Question: I have a problem with Wordpress post gallery:
I have create an php code that gets all post gallery images and show it on a jquery slide. When I add a post to my blog, I set "Create a Gallery" and after I click on "Insert into post". All things are good... my code gets all gallery images and show in a beutiful slide. But THE PROBLEM IS: how to delete gallery from post (because it appears where I put my slide and in post content)?
Please check this image for more explanation:

Thanks soooo much in advance!
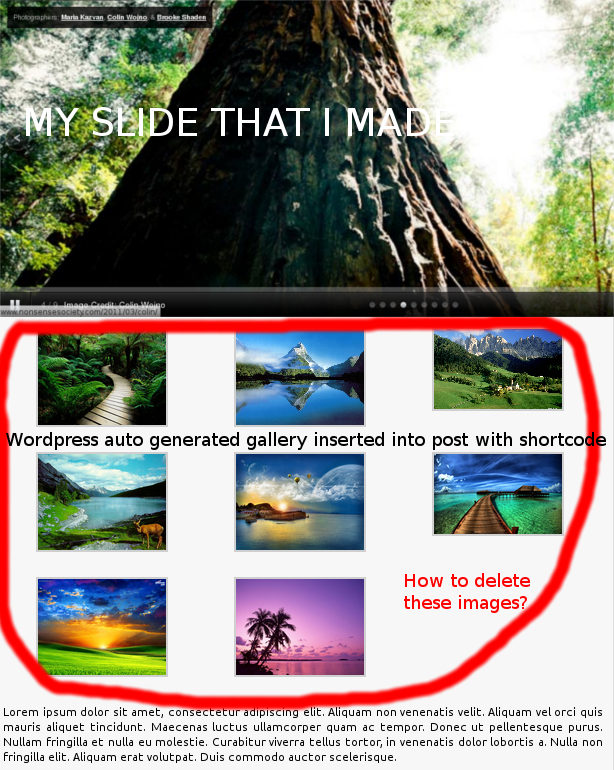
Answer: Okay, this will resolve your problem with loop file (functions.php).
You could only unregister gallery short code and register again as do nothing ;).
'''
remove_shortcode('gallery');
add_shortcode('gallery', 'gallery_shortcode_lo');
function gallery_shortcode_lo($attr) {
}
'''